The picture encodes a bearing's raw vibration samples as pixel intensities in a 2-D grid. Based on the visible evidence, which condition applies: normal, inner_race, outer_race, ball?
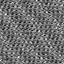
Answer: outer_race